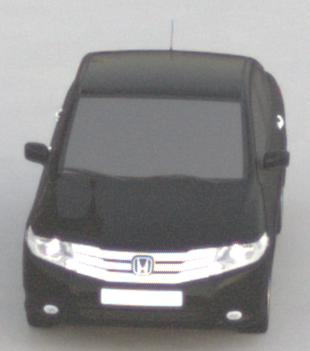
Make: Honda
Model: City
Detailed model: Gen. 6
Model produced from: 2008
Model produced until: 2013
Doors: 4
Color: black
Road condition: dry road
Daytime: sunrise or sunset
Contrast: low contrast